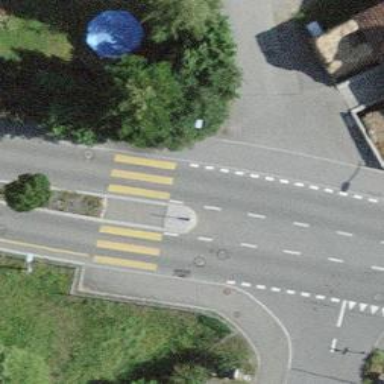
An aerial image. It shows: Footway with zebra crossing.